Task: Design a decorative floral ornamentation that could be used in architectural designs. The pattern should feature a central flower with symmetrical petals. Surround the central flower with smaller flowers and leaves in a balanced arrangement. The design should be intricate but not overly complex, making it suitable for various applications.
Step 618:
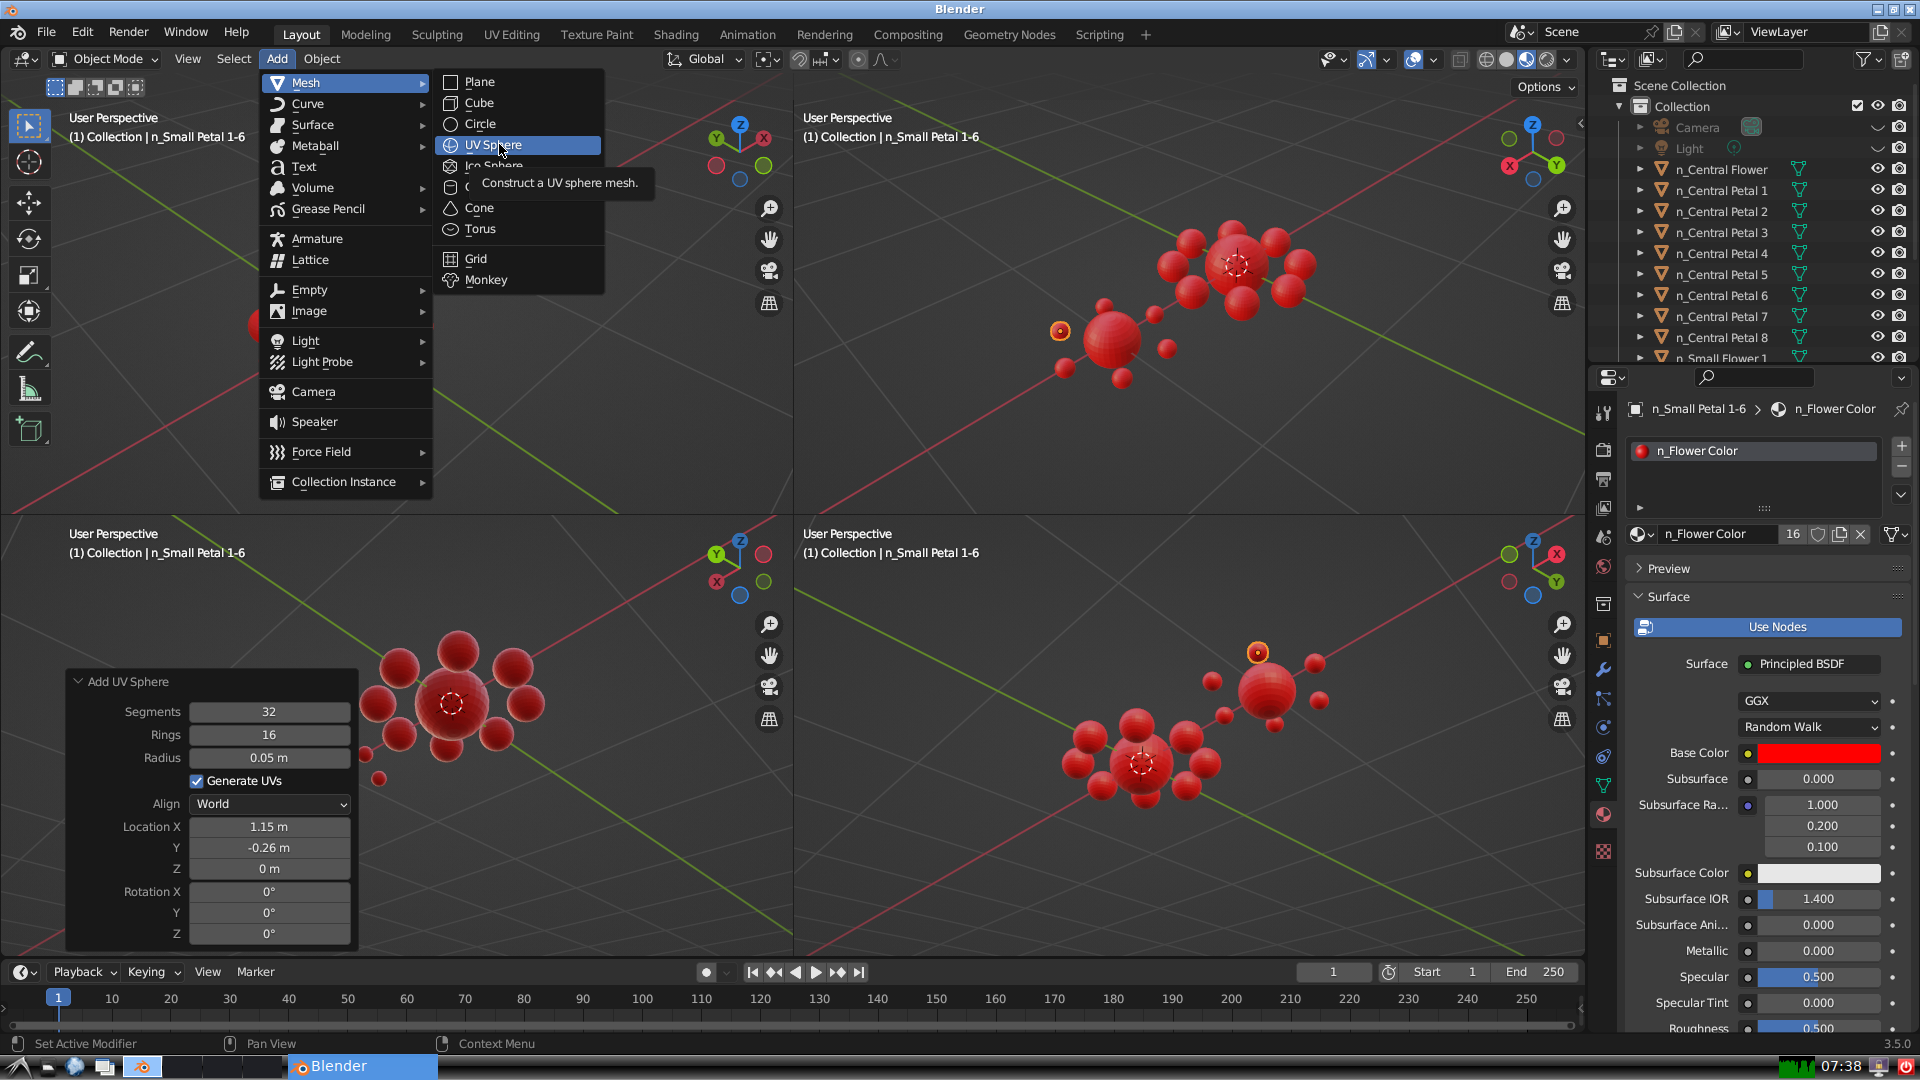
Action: click: no